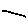
Label: line